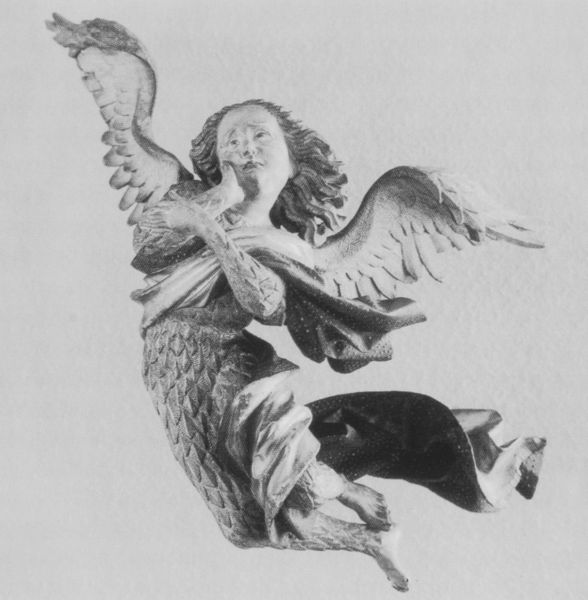
Titel: Trauernder Engel vom Nördlinger Altar
Künstler: Niclas Gerhaerts von Leyden
Standort: Kaiserslautern
Institution: Pfalzgalerie
Schlagwörter: flügel, fuß, himmel, kopf, mann, schatten, umhang, weiß, frau, frisur, grau, haar, holz, kleid, licht, marmor, mund, schwarz, stirn, blick, schleier, tuch, arm, arme, augen, barock, falten, federn, gefieder, gesicht, spitze, stein, trauer, hände, wind, kirche, figur, gewand, haare, stoff, gotik, kinn, locken, renaissance, fliegen, schuppen, engel, skulptur, statue, taille, füße, zwei, bronze, faltenwurf, plastik, wange, foto, fotografie, photographie, panzer, flug, schweben, barfuß, gewunden, schwarzweiß, gedreht, schnitzerei, photo, gotisch, wesen, mittelalter, echse, heilige, geflügelt, sakral, geschnitzt, schnitzwerk, sorge, staute, spätgotik, wehklagen, engelsflügel, glick, schuppenpanzer, flattert, schnitzereu